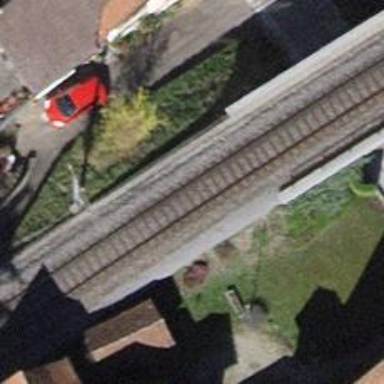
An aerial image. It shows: Single-track electrified railway with contact line.